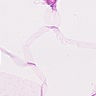
Metastatic tissue present: no